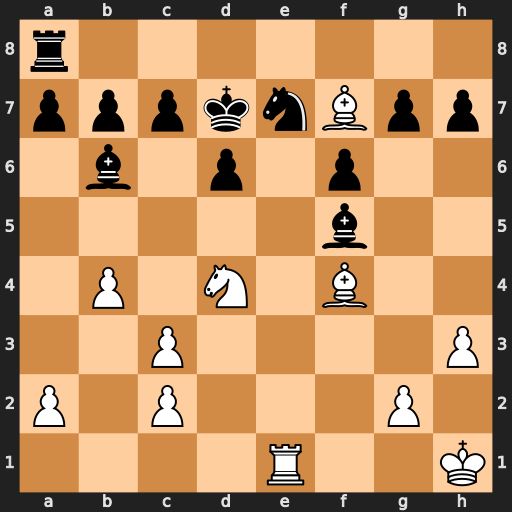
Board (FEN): r7/pppknBpp/1b1p1p2/5b2/1P1N1B2/2P4P/P1P3P1/4R2K
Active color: w
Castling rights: -
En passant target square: -
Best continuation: Nxf5 Nxf5 Be6+